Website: home-depot
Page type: customer-info-address
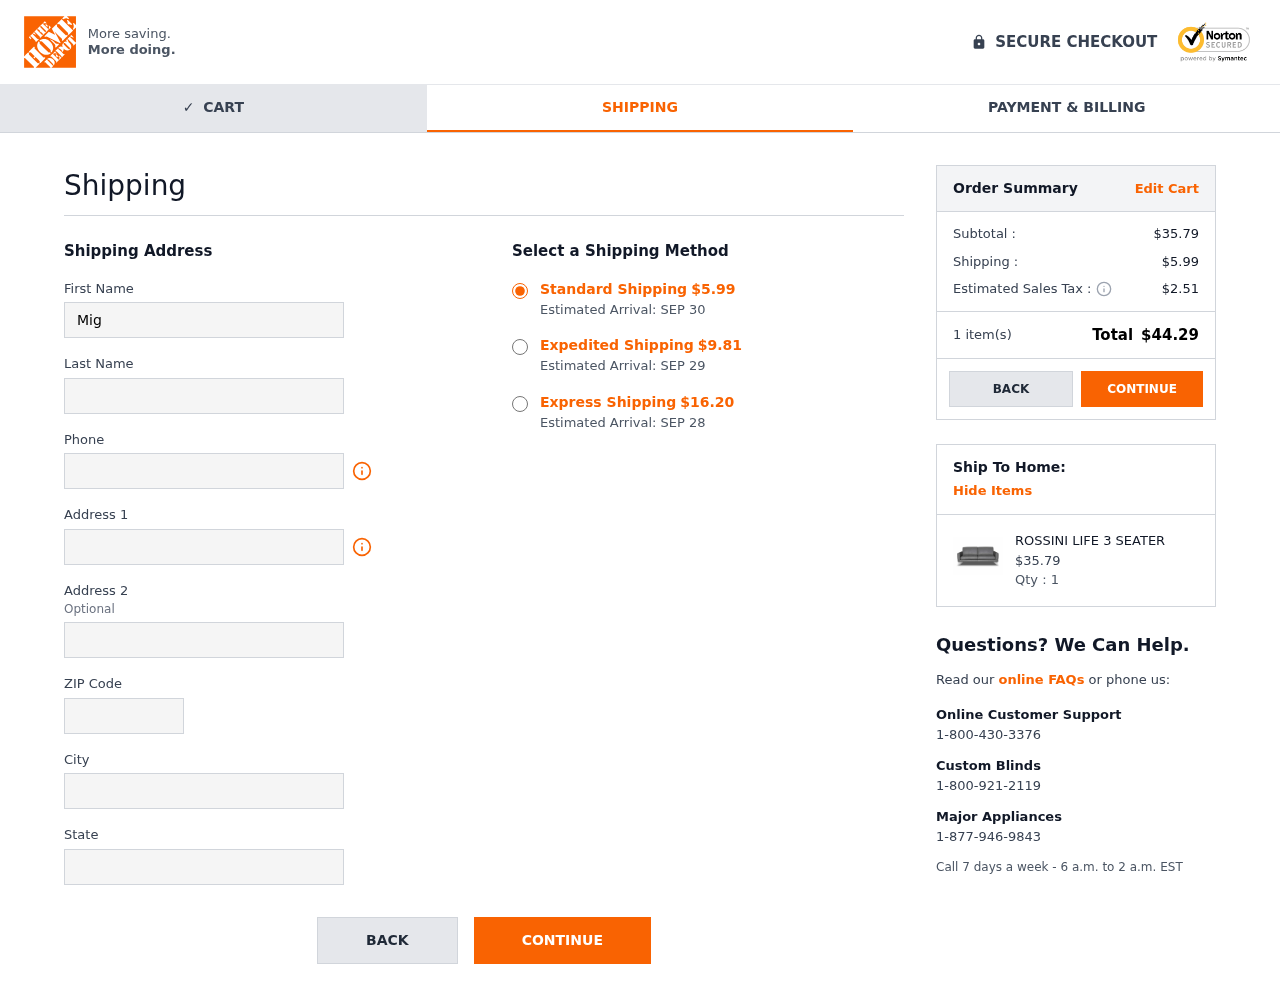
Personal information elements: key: PII_CITY
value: East Matthew
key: PII_FIRSTNAME
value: Miguel
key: PII_LASTNAME
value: Delgado
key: PII_PHONE
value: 4165992009
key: PII_POSTCODE
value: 79712
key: PII_STATE
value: New Hampshire
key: PII_STREET
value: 235 Snyder Unions
Product elements: key: PRODUCT1_NAME
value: ROSSINI LIFE 3 SEATER
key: PRODUCT1_PRICE
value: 35.79
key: PRODUCT1_QUANTITY
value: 1
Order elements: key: ORDER_SHIPPING_COST
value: $5.99
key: ORDER_DELIVERY_DATE
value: Estimated Arrival: SEP 30
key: ORDER_SHIPPING_COST_EXPEDITED
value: $9.81
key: ORDER_DELIVERY_DATE_EXPEDITED
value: Estimated Arrival: SEP 29
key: ORDER_SHIPPING_COST_EXPRESS
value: $16.20
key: ORDER_DELIVERY_DATE_EXPRESS
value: Estimated Arrival: SEP 28
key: ORDER_SUBTOTAL
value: $35.79
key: ORDER_TAX
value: $2.51
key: ORDER_NUM_ITEMS
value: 1 item(s)
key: ORDER_TOTAL
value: $44.29